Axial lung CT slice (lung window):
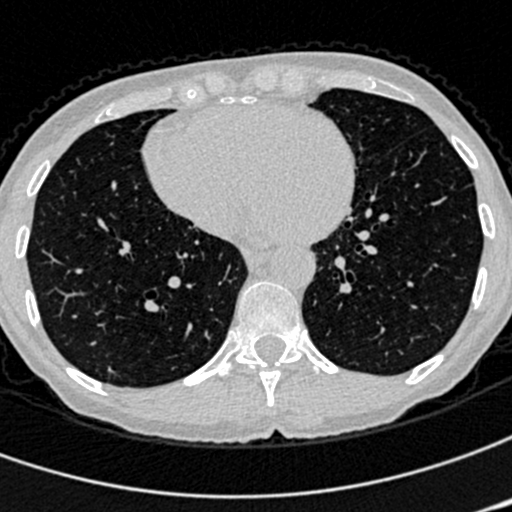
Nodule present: no